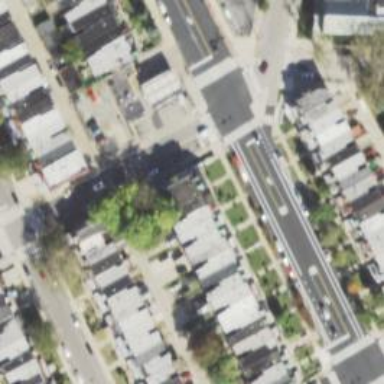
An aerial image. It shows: Alley classified as service road.